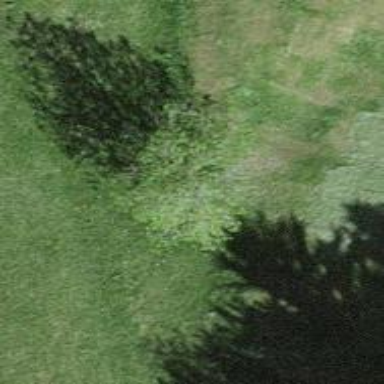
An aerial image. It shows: Beautiful tree in nature.